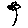
Label: flower